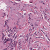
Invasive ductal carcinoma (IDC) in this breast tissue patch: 1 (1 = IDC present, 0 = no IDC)